Question: I am trying to color a <URL> by parent and then by level so that parent1 and parent2 are red and blue and then they gradient outwards by level.
I seem to be close using layout with 'sunburstcolorway' but it doesn't quite color by level. Currently my input for colorway is a list of hex codes that are specified for each observation.
If there is a way to specify color for each individual section that would be ideal. I can't seem to figure it out, I'm very new to this
'''
library(plotly)
clin2 <- data.frame(
stringsAsFactors = FALSE,
ids = c("MGH","CU","MGH - WT",
"CU - WT","MGH - KDM","CU - KDM","MGH - G2032R",
"MGH - S1986F","MGH - D2033N","CU - L1951R/L2026M"),
labels = c("Gainor<br>et al. 2017",
"McCoach<br>et al. 2018","ROS1<br>Extrinsic",
"ROS1<br>Extrinsic","ROS1<br>Intrinsic","ROS<br>Intrinsic","G2032R",
"S1986F","D2033N","L1951R/<br>L2026M"),
parents = c(NA,NA,"MGH","CU","MGH",
"CU","MGH - KDM","MGH - KDM","MGH - KDM","CU - KDM"),
values = c(17L, 12L, 8L, 11L, 9L, 1L, 7L, 1L, 1L, 1L),
colors = c("#3182bd", "#e6550d", "#9ecae1", "#fdae6b", "#9ecae1",
"#fdae6b", "#deebf7", "#deebf7", "#deebf7", "#fee6ce")
)
clin2_plot <- plot_ly(clin2, ids = ~ids, labels = ~labels, parents = ~parents,
values = ~values, type = 'sunburst', branchvalues = 'total'
) %>% layout(sunburstcolorway = clin2$colors)
clin2_plot
'''

Thanks in advance.
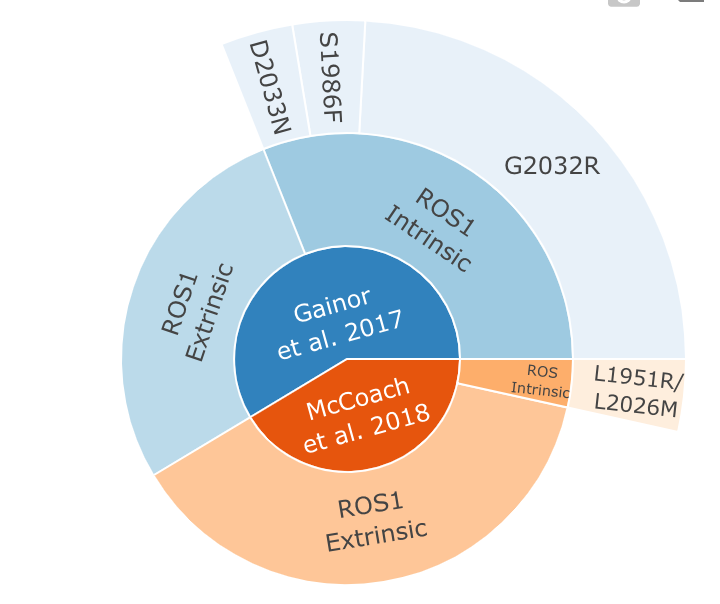
Answer: I edited your code to make it reproducible. To me it seems to be working fine. I added a black trace - Please check the following:
'''
library(plotly)
clin2 <- data.frame(
stringsAsFactors = FALSE,
ids = c("MGH","CU","MGH - WT",
"CU - WT","MGH - KDM","CU - KDM","MGH - G2032R",
"MGH - S1986F","MGH - D2033N","CU - L1951R/L2026M"),
labels = c("Gainor<br>et al. 2017",
"McCoach<br>et al. 2018","ROS1<br>Extrinsic",
"ROS1<br>Extrinsic","ROS1<br>Intrinsic","ROS<br>Intrinsic","G2032R",
"S1986F","D2033N","L1951R/<br>L2026M"),
parents = c(NA,NA,"MGH","CU","MGH",
"CU","MGH - KDM","MGH - KDM","MGH - KDM","CU - KDM"),
values = c(17L, 12L, 8L, 11L, 9L, 1L, 7L, 1L, 1L, 1L),
colors = c("#111111", "#e6550d", "#9ecae1", "#fdae6b", "#9ecae1",
"#fdae6b", "#deebf7", "#deebf7", "#deebf7", "#fee6ce")
)
clin2_plot <- plot_ly(clin2, ids = ~ids, labels = ~labels, parents = ~parents,
values = ~values, type = 'sunburst', branchvalues = 'total'
) %>% layout(sunburstcolorway = ~colors)
clin2_plot
'''
<URL>